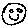
Label: smiley face